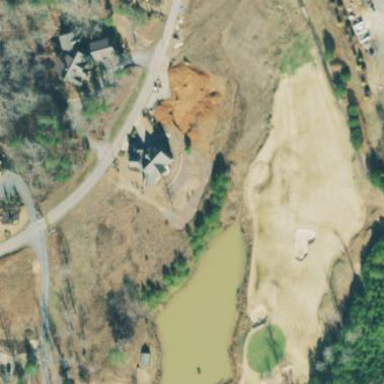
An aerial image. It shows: Picturesque scene of golf course with lateral water hazard.